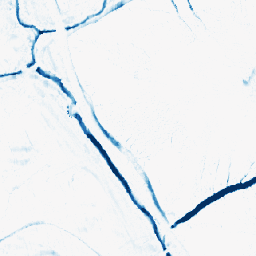
Category: morphological
Decomposition family: morphological_ellipse
Decomposition parameters: operation: closing
width: 10
height: 5
Upsampling method: area
Upsampling parameters: scale: 4
Upsampling scale: 4